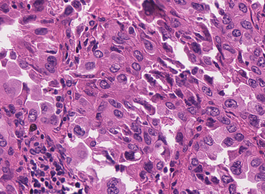
Tumor epithelial tissue: yes
Tumor-associated stroma tissue: yes
Normal tissue: no